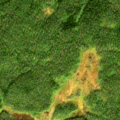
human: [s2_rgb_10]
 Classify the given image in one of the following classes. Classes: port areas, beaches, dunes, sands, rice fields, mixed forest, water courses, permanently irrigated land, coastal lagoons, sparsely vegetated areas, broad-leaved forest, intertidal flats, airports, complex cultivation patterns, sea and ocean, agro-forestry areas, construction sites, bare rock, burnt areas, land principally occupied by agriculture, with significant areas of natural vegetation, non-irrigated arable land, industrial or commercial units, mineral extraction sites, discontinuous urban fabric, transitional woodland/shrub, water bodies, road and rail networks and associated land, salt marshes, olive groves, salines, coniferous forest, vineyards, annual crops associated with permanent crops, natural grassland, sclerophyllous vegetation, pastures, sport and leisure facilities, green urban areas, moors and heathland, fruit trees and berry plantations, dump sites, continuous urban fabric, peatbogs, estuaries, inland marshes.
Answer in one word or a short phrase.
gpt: coniferous forest